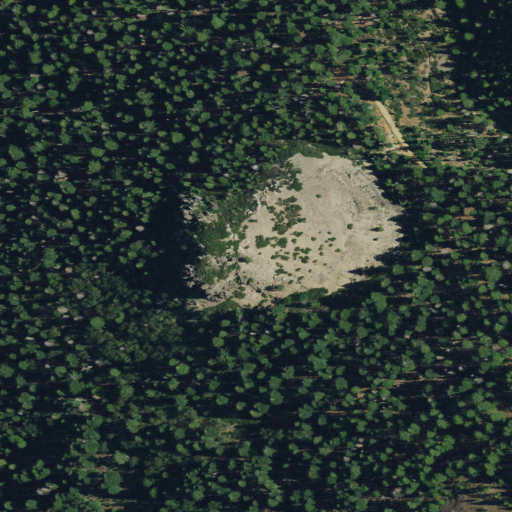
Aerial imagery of mountain in California named Little Table Rock containing evergreen forest and shrub